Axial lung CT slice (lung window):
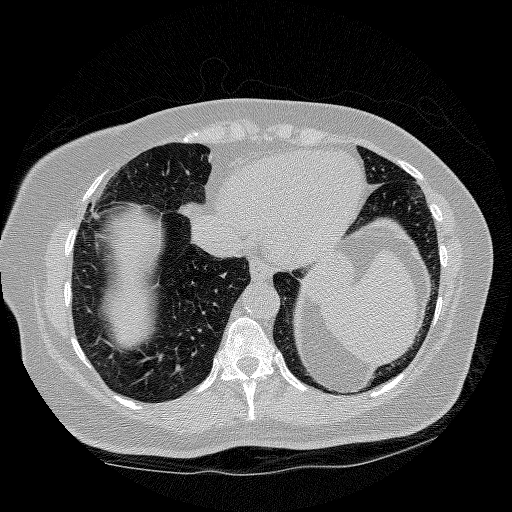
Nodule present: no